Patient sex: F
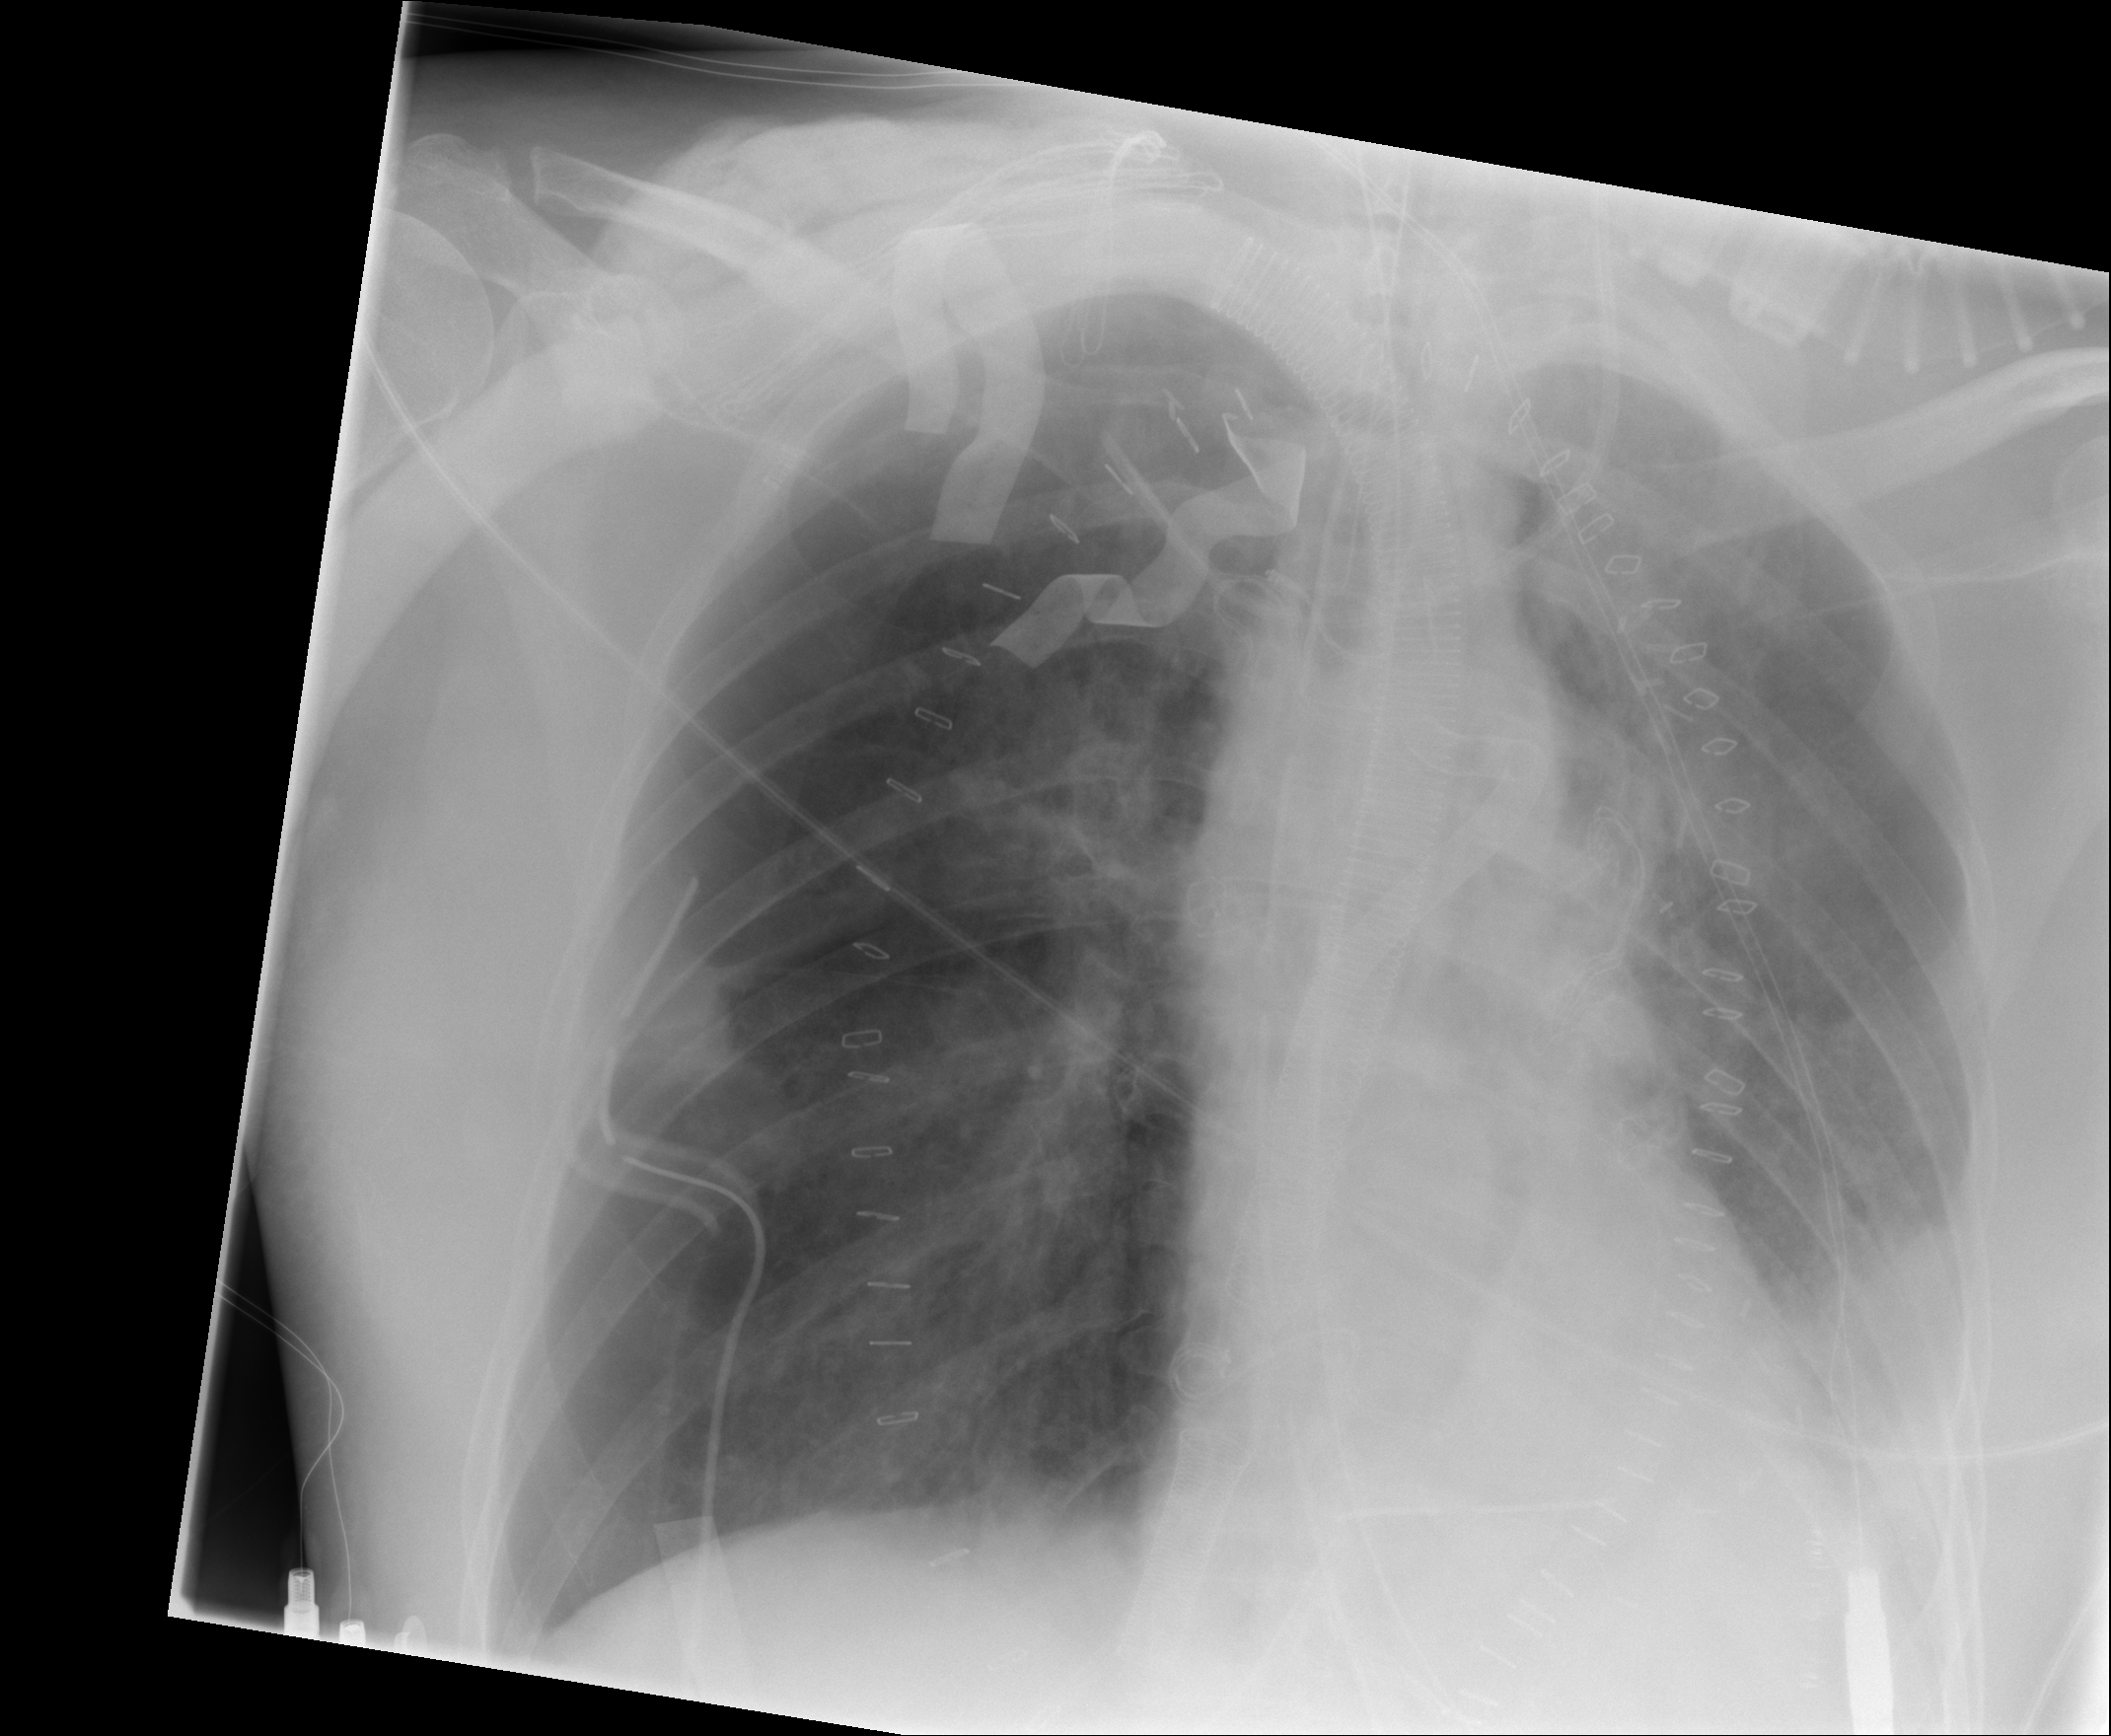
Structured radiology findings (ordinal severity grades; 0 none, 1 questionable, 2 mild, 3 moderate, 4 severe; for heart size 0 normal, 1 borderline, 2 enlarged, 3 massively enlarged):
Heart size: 0
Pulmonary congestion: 1
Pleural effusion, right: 0
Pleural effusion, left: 2
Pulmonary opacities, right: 2
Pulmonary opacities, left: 2
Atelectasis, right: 0
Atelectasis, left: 2